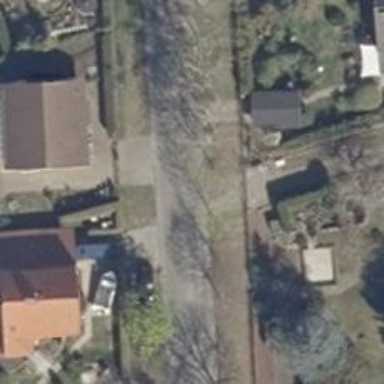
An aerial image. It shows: Residential road with asphalt surface and no sidewalks.